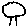
Label: tree